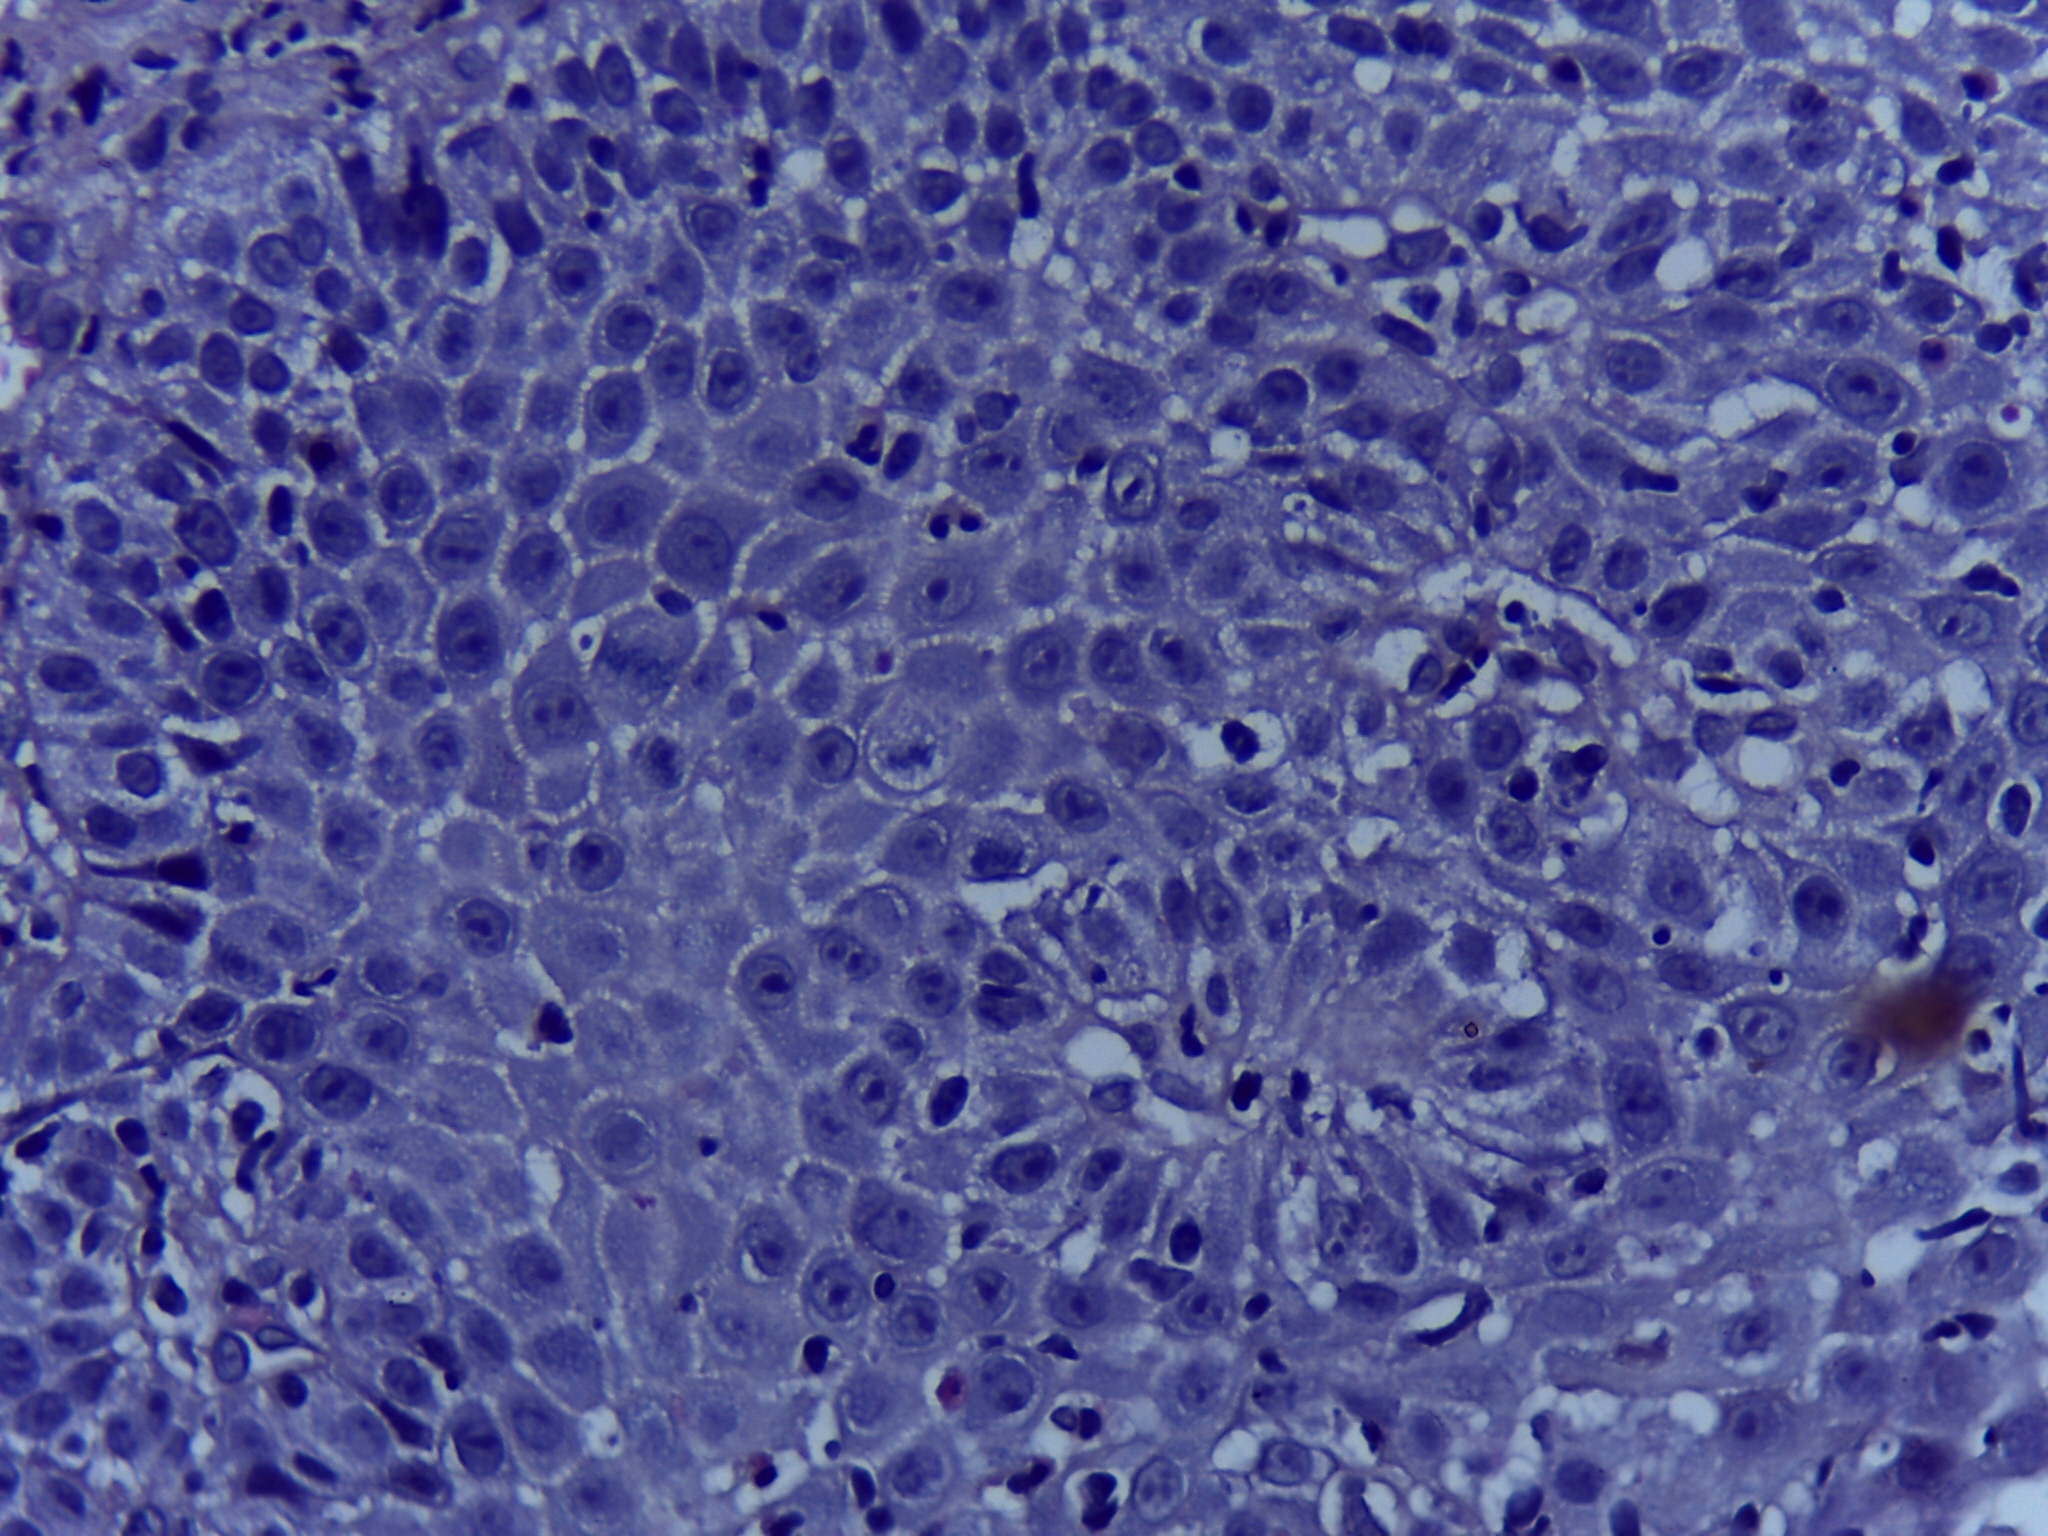
Diagnosis: OSCC